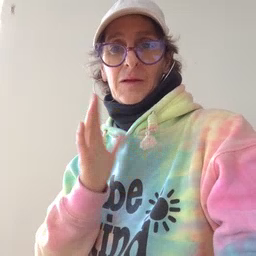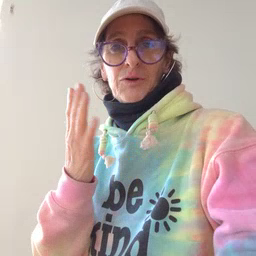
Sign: book